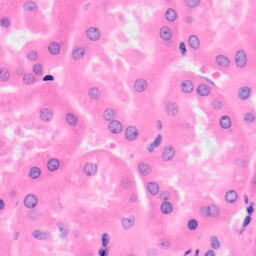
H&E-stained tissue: Kidney